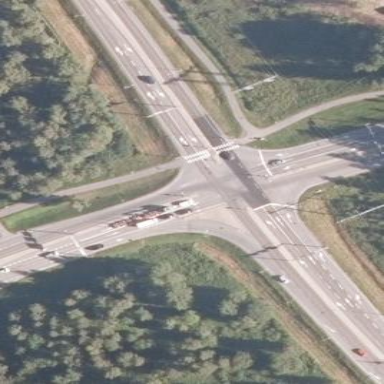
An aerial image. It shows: Roundabout on trunk highway with asphalt surface.